Question: The text of my y Axis is displaying with a decimal point but I need this to show as an integer value. E.g. 3000.0 should display as 3000

The yAxis interval length though is declared in the source as
'''
@property (nonatomic, readwrite, assign) NSDecimal majorIntervalLength;
'''
How can I achieve this?
The y Axis ticks are calculated by
'''
NSString *yMajorIntervalLength = [[NSNumber numberWithFloat:(yMaxRange / 10)] stringValue];
CPTXYAxis *y = axisSet.yAxis;
y.axisLineStyle = nil;
y.majorTickLineStyle = nil;
y.minorTickLineStyle = nil;
y.majorIntervalLength = CPTDecimalFromString(yMajorIntervalLength);
'''
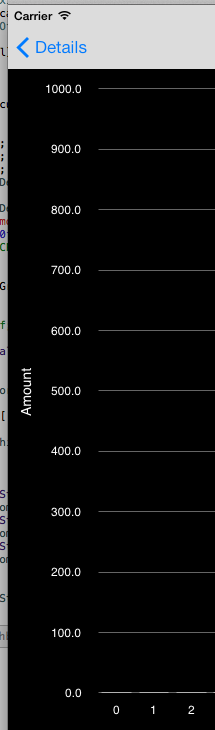
Answer: Try -setMaximumFractionDigits: and -setMinimumFractionDigits:
These configure the number of digits after the decimal separator.